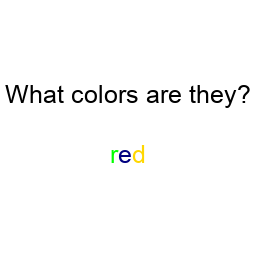
Color: lime, navy, gold
Color name shown: red
Background color: white
Question text color: black